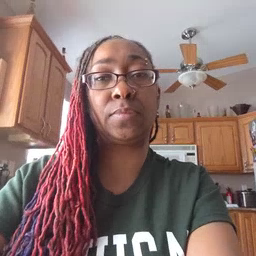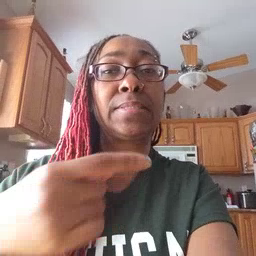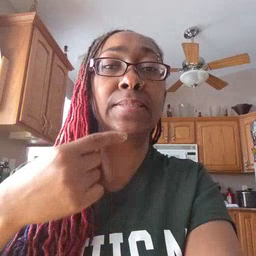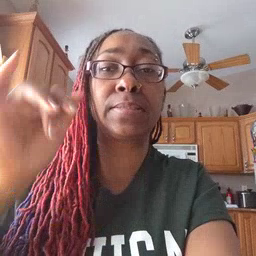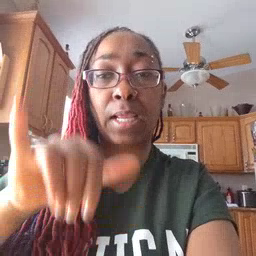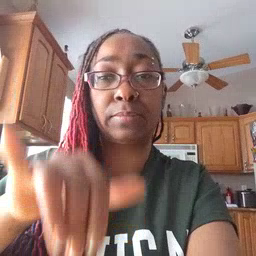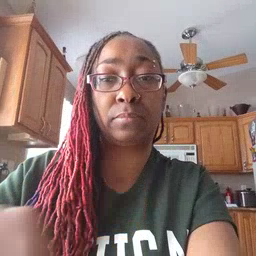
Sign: stay